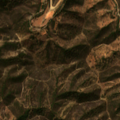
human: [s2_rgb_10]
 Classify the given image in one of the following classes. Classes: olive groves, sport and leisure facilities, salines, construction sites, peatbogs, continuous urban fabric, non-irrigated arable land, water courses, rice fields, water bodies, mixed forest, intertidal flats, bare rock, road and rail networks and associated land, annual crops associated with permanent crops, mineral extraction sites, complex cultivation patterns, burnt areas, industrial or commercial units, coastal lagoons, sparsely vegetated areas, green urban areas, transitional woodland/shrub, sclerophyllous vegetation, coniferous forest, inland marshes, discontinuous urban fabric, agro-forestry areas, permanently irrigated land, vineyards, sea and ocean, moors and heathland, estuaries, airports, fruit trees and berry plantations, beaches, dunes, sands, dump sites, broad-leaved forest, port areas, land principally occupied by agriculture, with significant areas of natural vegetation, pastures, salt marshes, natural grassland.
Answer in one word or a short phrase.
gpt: complex cultivation patterns, transitional woodland/shrub